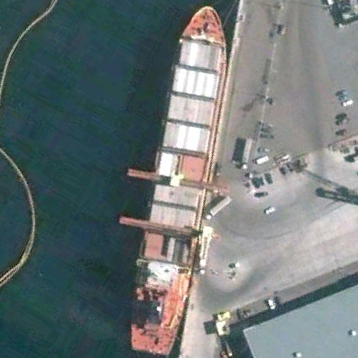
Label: civil